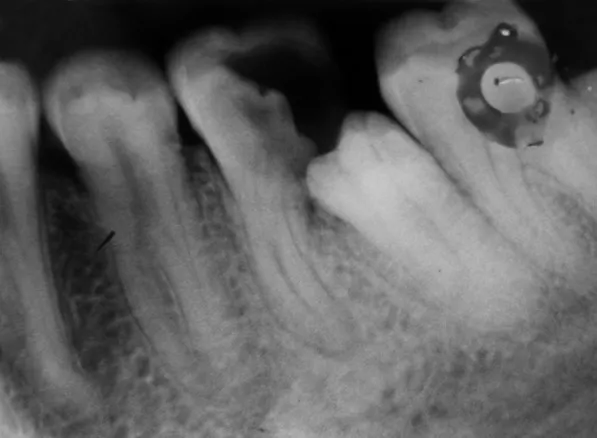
Intraoral radiograph showing paramolar (left side).
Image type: radiology (x_ray)